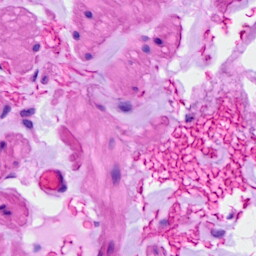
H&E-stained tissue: Ovarian